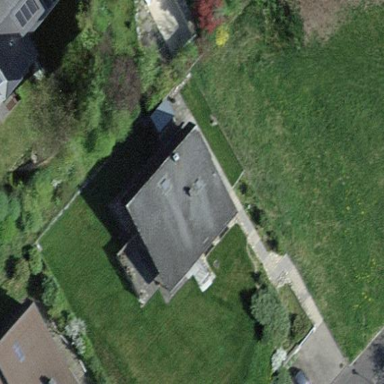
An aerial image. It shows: Detached building with saltbox roof shape.